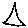
Label: triangle